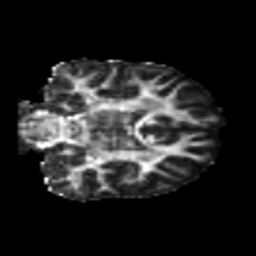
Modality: FA
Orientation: coronal
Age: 22
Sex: female
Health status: healthy
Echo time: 0.074 s